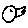
Label: bird